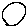
Label: circle